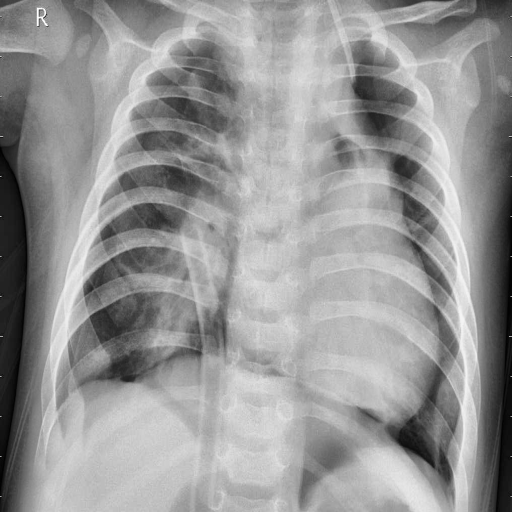
Finding: PNEUMONIA